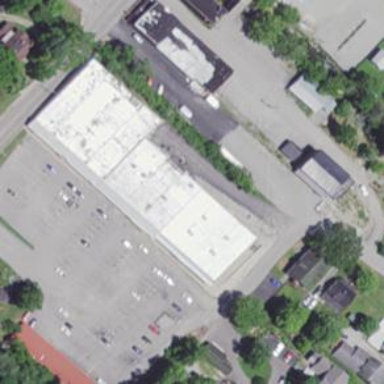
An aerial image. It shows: Retail building.